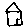
Label: house